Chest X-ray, AP view. Patient: 32 years old, sex M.
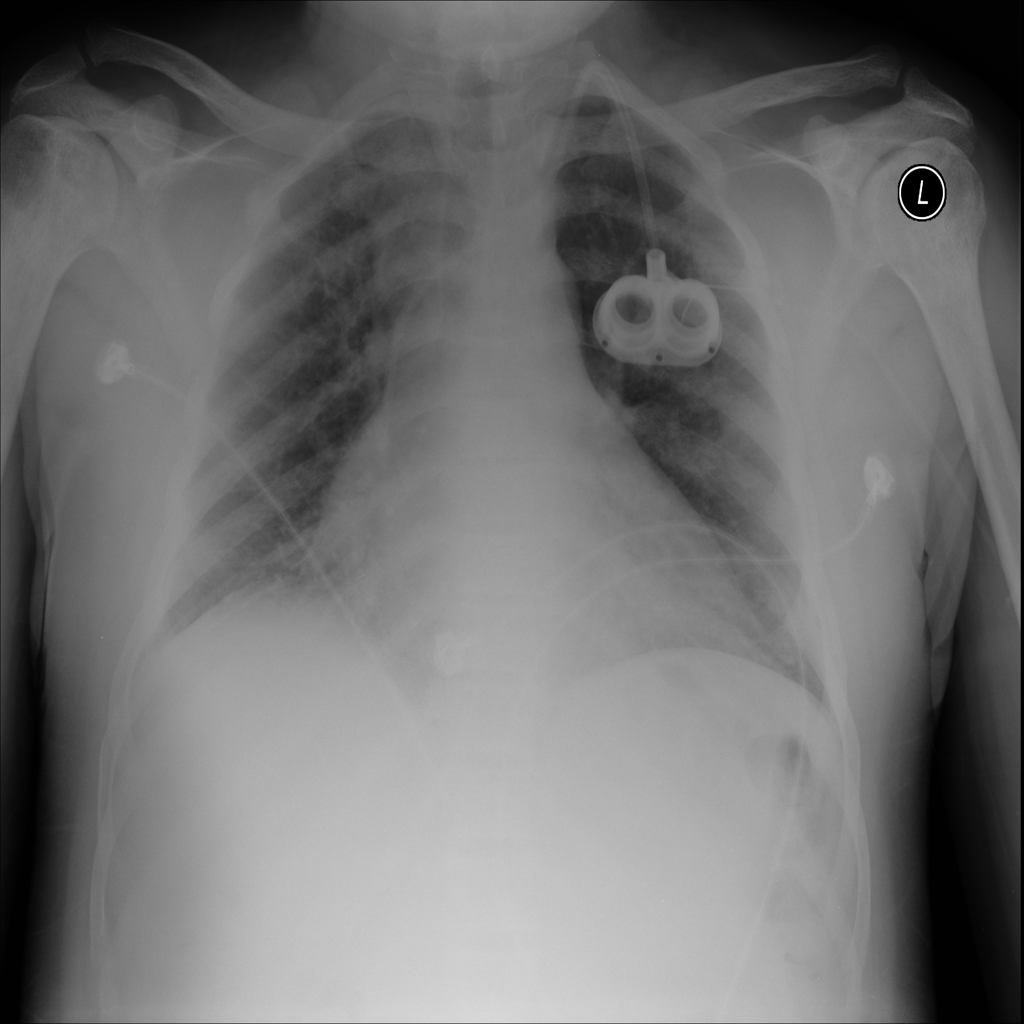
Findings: Cardiomegaly, Effusion